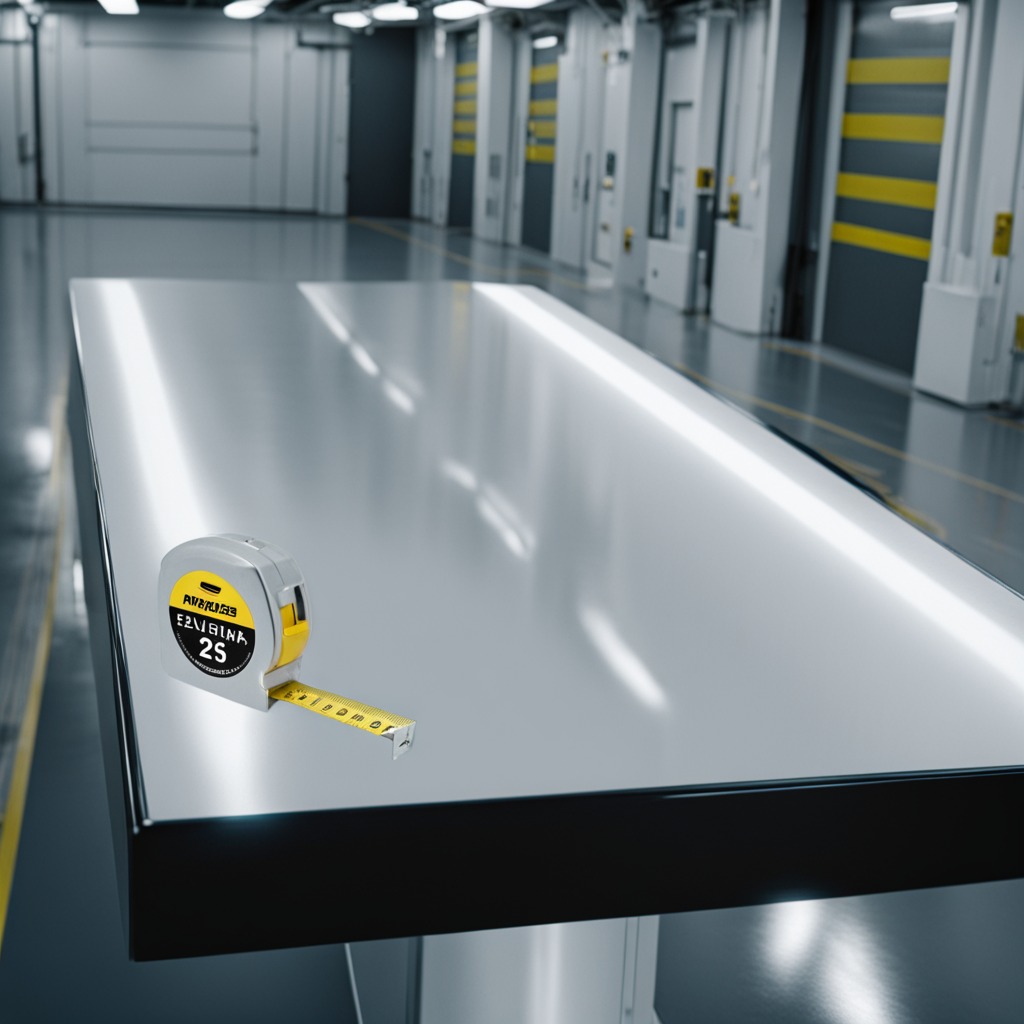
A measuring tape lies on a table in a ship maintenance bay.